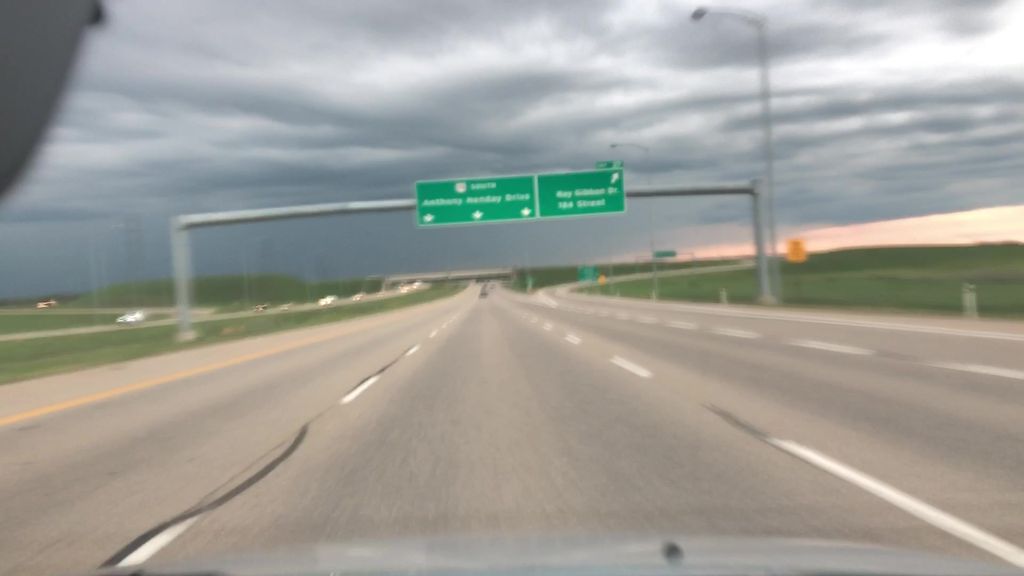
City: edmonton